Question: I a building a uploader and need some help if possible. I have an uploader that a person can add as many pictures as they want to the multi uploader with a javascript field adder.

I want echo all the images he uploaded as text, but using '$fileName[0]', '$fileName[1]', '$fileName[2]' i dont think will work because its not certain how many they will upload. Is there an array I can use to implode or join all arrays to show into one.
Here is my code.
'''
<?php
if (isset($_POST['addpart'])) {
$image = $_FILES['images']['tmp_name'];
$name = $_POST['username'];
$name = str_replace(' ', '_', $name);
$i = 0;
$i2 = 1;
$id = uniqid();
foreach ($image as $key) {
$fileData = pathinfo(basename($_FILES["images"]["name"][$i]));
$fileName[] = $name . '_' . $id . '_' . $i2 . '.' . $fileData['name'] . 'jpg';
move_uploaded_file($key, "image/" . end($fileName));
//copy("image/" . end($fileName) , "image_thumbnail/" . end($fileName));
$images = "image/" . end($fileName);
$new_images = "image_thumbnail/" . end($fileName);
$width = 100; //*** Fix Width & Heigh (Autu caculate) ***//
$size = GetimageSize($images);
$height = round($width * $size[1] / $size[0]);
switch ($size[2]) {
case IMAGETYPE_GIF:
$images_orig = imagecreatefromgif($images);
break;
case IMAGETYPE_JPEG:
$images_orig = imagecreatefromjpeg($images);
break;
case IMAGETYPE_PNG:
$images_orig = imagecreatefrompng($images);
break;
default:
die("Unknown filetype");
}
//$images_orig = imagecreatefromjpeg($images);
$photoX = ImagesX($images_orig);
$photoY = ImagesY($images_orig);
$images_fin = ImageCreateTrueColor($width, $height);
ImageCopyResampled($images_fin, $images_orig, 0, 0, 0, 0, $width + 1, $height + 1, $photoX, $photoY);
ImageJPEG($images_fin, $new_images);
$i++;
$i2++;
}
echo 'Uploaded<br />';
echo 'Main Image - <a href="image/' . $fileName[0] . '">' . $fileName[0] . '</a><br />';
echo 'Extra Image 1 - <a href="image/' . $fileName[1] . '">' . $fileName[1] . '</a><br />';
echo 'Extra Image 2 - <a href="image/' . $fileName[2] . '">' . $fileName[2] . '</a><br />';
echo '<hr>';
}
?>
'''
I hope what i am asking is clear.
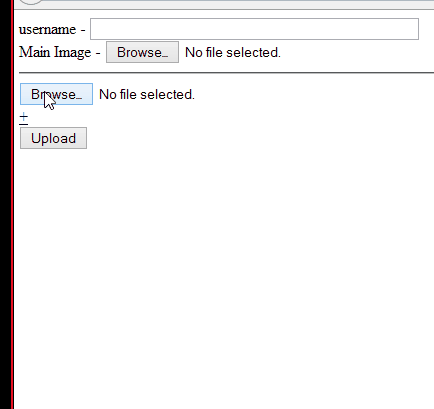
Answer: You can use a simple <URL> and cycle through all the items in '$fileName'
'''
foreach ($fileName as $file) {
echo "Value: $file<br />
";
}
'''
In this example, what you refer to as '$fileName[0]', '$fileName[1]', ..., in your question is simply called '$file'. The foreach loop will take care of counting the items inside of '$fileName', so that you don't necessarily have to know it.
Because of this, I might suggest you to rename '$fileName' to '$fileNames' (since it is an array) and write the foreach like this: '($fileNames as $fileName)'.
---
For other purposes, if you need to know how many items there are in an array you can use <URL>.